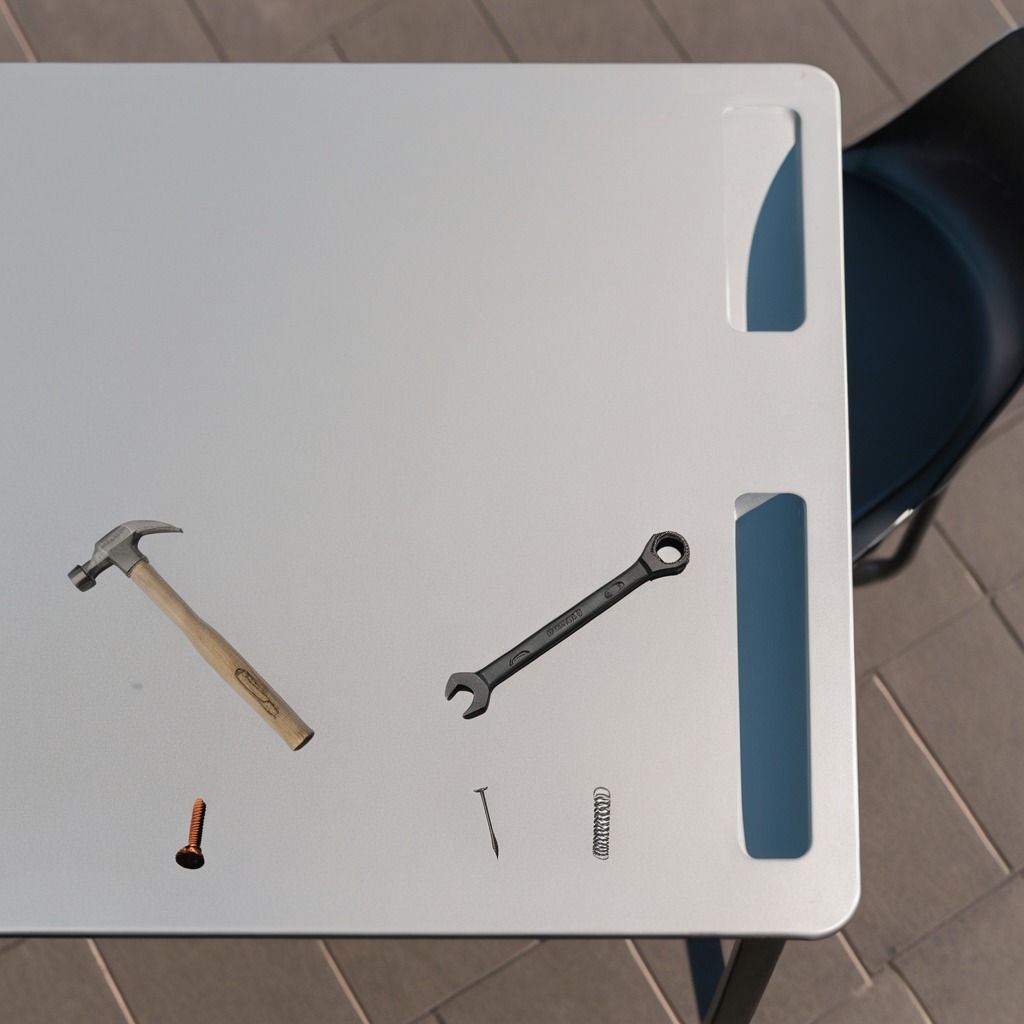
A hammer, an iron nail, a metal machine screw, a coiled metal spring, and a wrench are lying on the utility table.